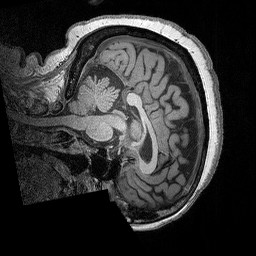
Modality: T1w
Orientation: sagittal
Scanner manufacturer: siemens
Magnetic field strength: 3 T
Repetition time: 2.3 s
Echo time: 0.00298 s